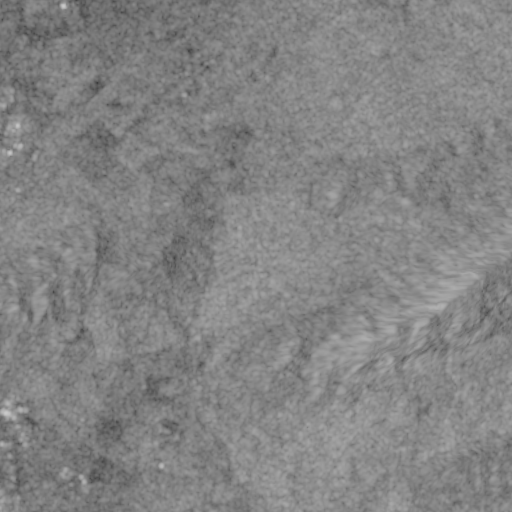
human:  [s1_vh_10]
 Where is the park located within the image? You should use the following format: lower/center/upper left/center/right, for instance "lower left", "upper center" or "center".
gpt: The park is located in the lower left of the image.
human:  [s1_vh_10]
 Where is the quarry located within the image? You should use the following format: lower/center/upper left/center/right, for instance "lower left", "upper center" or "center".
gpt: The quarry is located in the lower left of the image.
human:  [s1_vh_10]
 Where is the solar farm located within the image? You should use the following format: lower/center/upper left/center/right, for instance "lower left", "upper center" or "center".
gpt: The solar farm is located in the upper left of the image.
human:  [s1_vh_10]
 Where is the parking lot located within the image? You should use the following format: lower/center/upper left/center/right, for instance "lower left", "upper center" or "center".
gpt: There is no parking lot in the image.

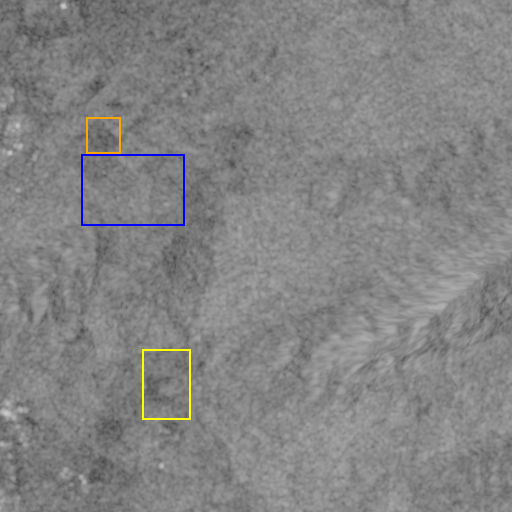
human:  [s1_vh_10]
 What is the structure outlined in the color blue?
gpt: The structure outlined in blue is a crop field.
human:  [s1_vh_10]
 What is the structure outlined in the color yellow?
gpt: The structure outlined in yellow is a quarry.
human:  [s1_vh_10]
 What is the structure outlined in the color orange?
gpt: The structure outlined in orange is a solar farm.
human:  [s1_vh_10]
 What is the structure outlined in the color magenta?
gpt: There is no magenta outline.